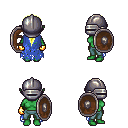
a pixel art fantasy rpg character, female body template, orc, green skin, blue tattered cape, teal pants, gold ponytail hairstyle, metal helm, gold gloves, shield, four views (front, back, left, right), 2x2 character sprite sheet, small pixel art, hard edges, no anti-aliasing